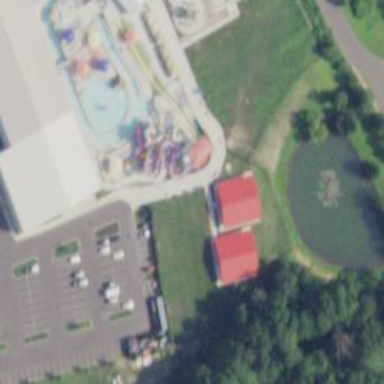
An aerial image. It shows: Water slide attraction.